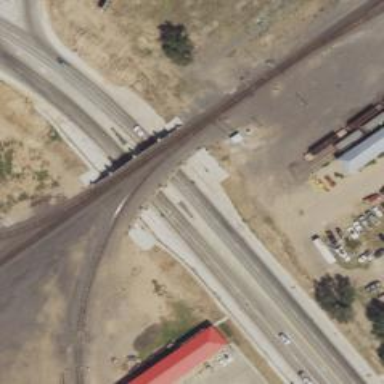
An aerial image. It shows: Railway bridge over siding rail track.